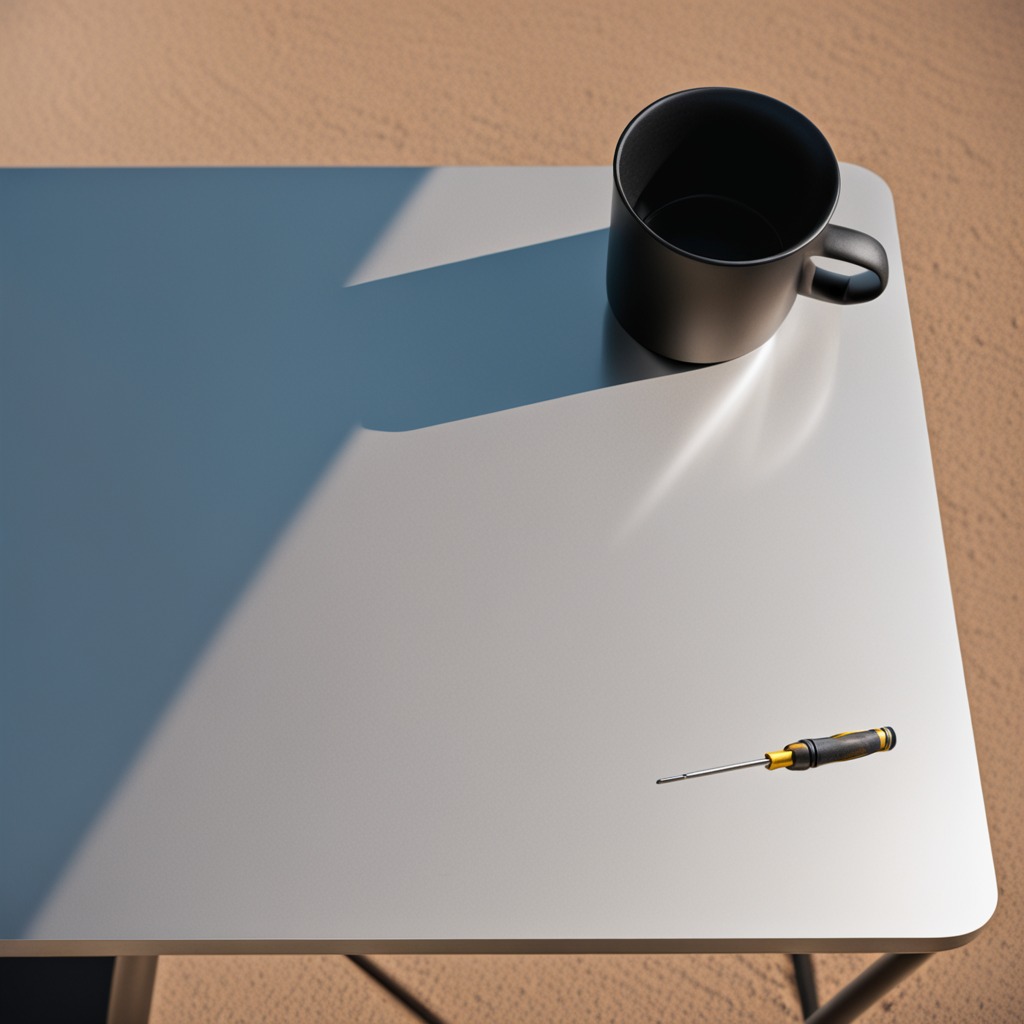
A screwdriver lies on the clean utility table in a temporary outdoor tool station.